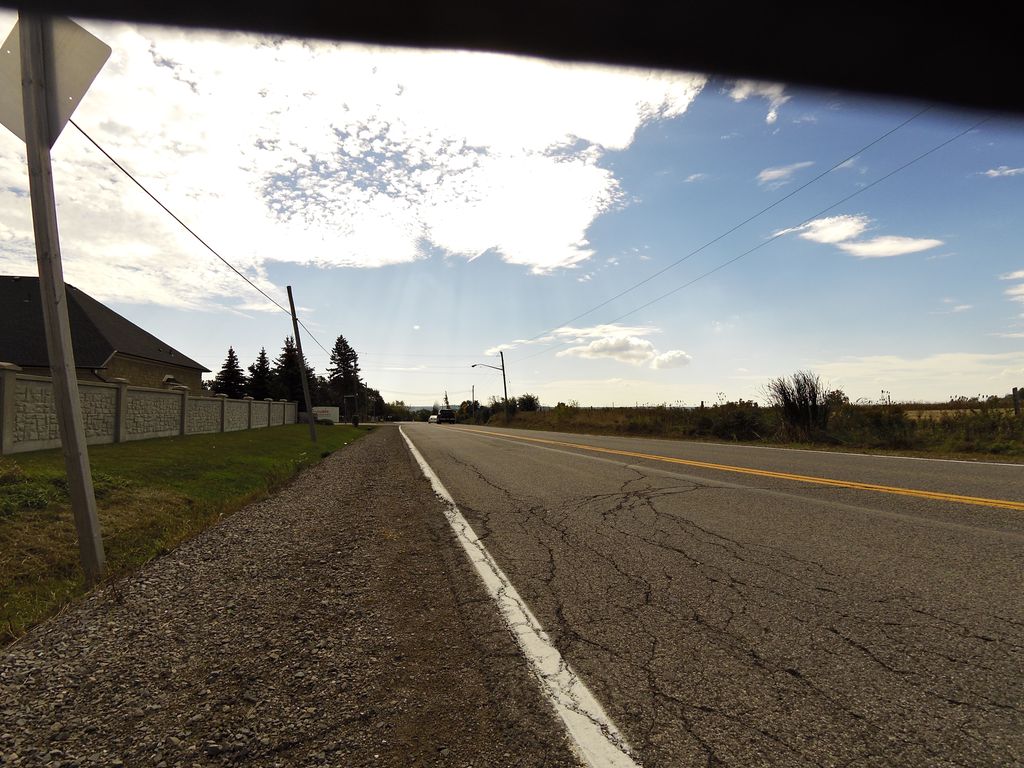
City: hamilton